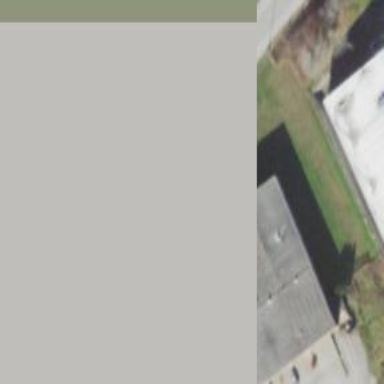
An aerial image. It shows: Industrial building.